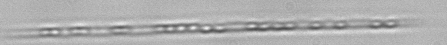
Label: Rhizosolenia